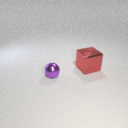
large red metal cube to the right of small purple metal sphere